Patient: sex M, age 47
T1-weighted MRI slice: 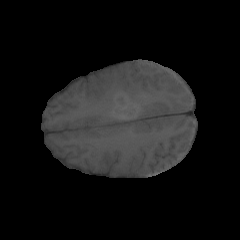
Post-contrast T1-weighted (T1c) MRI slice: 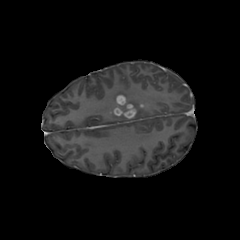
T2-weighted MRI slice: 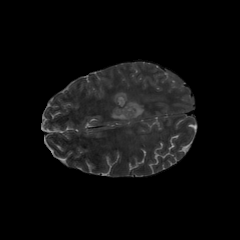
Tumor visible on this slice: yes
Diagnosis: Glioblastoma, IDH-wildtype
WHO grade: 4